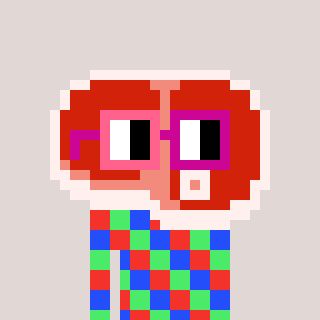
a pixel art character with square pink and red glasses, a steak-shaped head and a yellow-colored body on a warm background